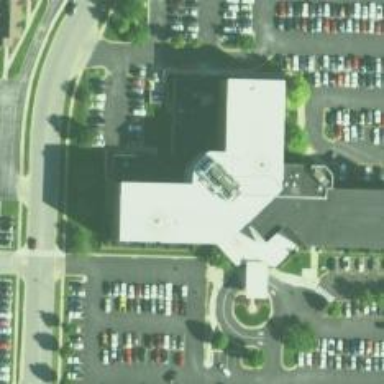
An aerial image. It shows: Pharmacy providing healthcare services.